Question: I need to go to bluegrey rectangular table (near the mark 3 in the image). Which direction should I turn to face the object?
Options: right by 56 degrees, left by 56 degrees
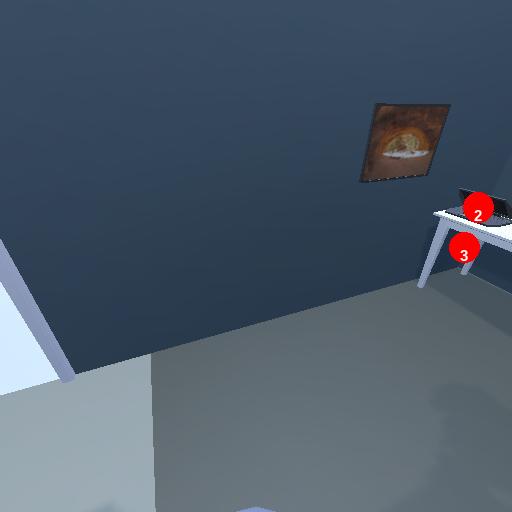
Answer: right by 56 degrees